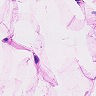
Metastatic tissue present: no